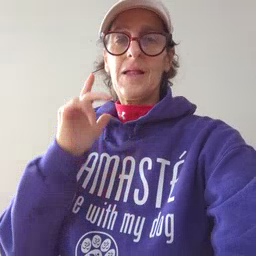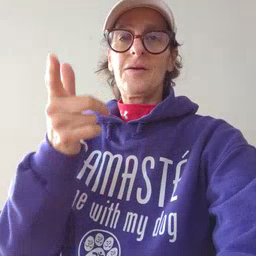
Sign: later